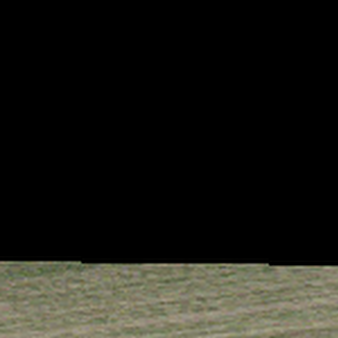
Label: other